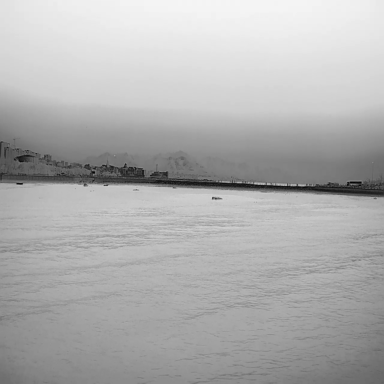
There is a bulk_carrier in the infrared image.